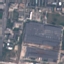
Label: Industrial